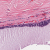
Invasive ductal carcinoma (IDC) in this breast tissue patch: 0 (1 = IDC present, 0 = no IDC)